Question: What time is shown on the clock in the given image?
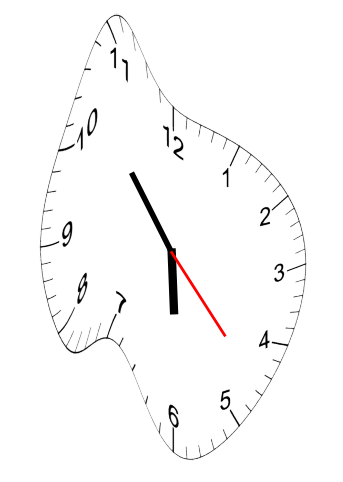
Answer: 05:53:23